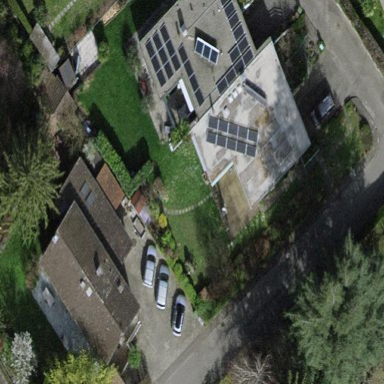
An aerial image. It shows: Garden enclosed by fence.